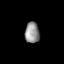
Tissue: prostate
Cell type: T cells
Senescence score: 0.7128
Nuclear area (px): 300
Mean DAPI intensity: 144.54